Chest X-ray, AP view. Patient: 65 years old, sex M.
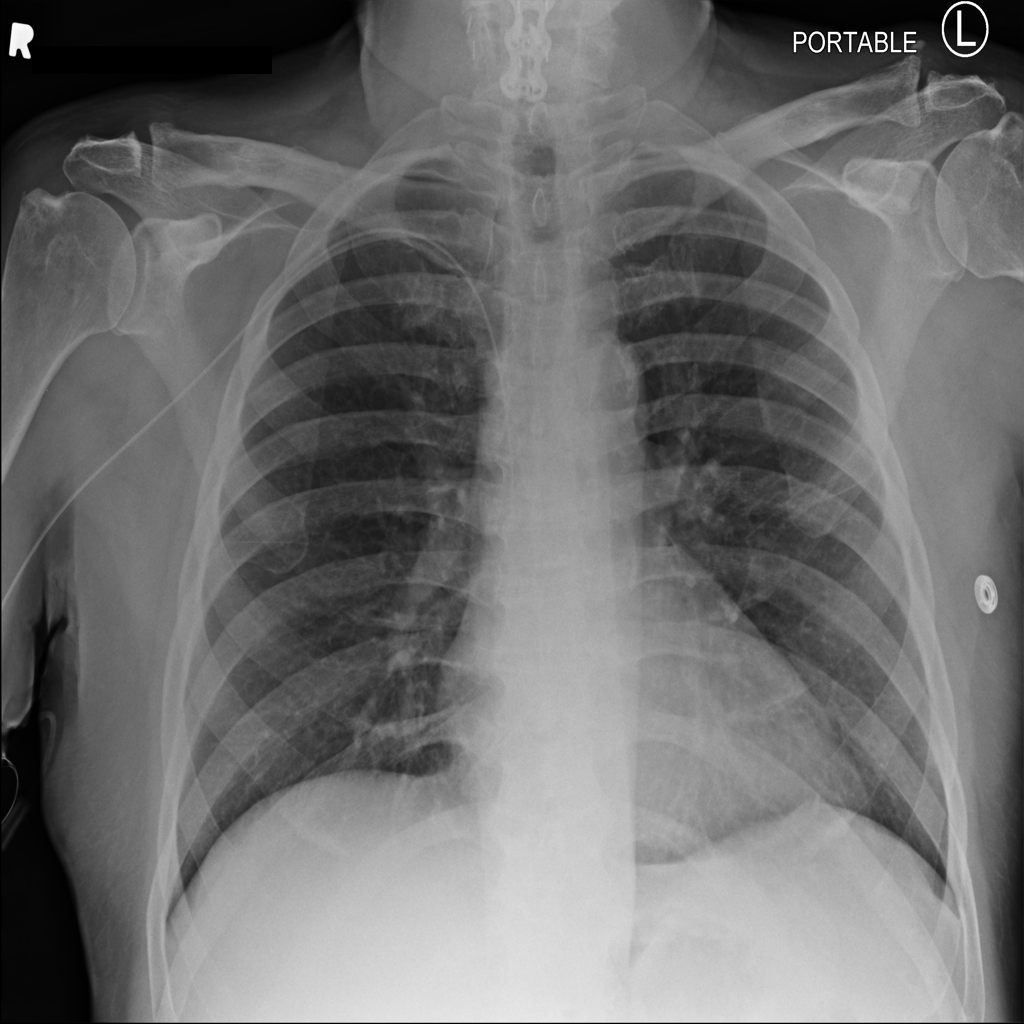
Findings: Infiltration